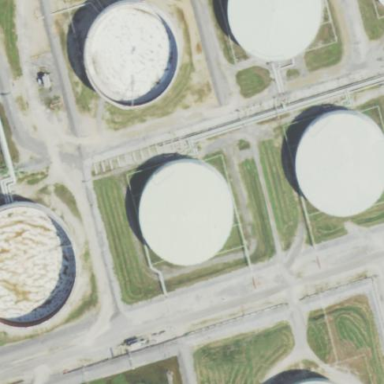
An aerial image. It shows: Storage tank which is man-made and housed in building.